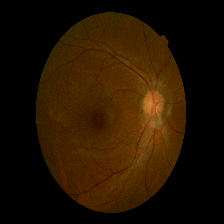
Diabetic retinopathy grade: Mild